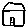
Label: house